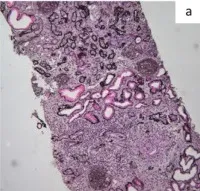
Kidney biopsy findings: a.
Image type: pathology (pas)